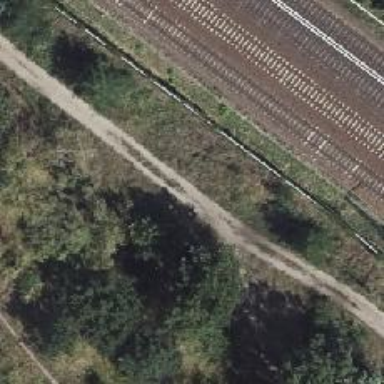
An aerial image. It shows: Gravel track of grade3 type.